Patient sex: M
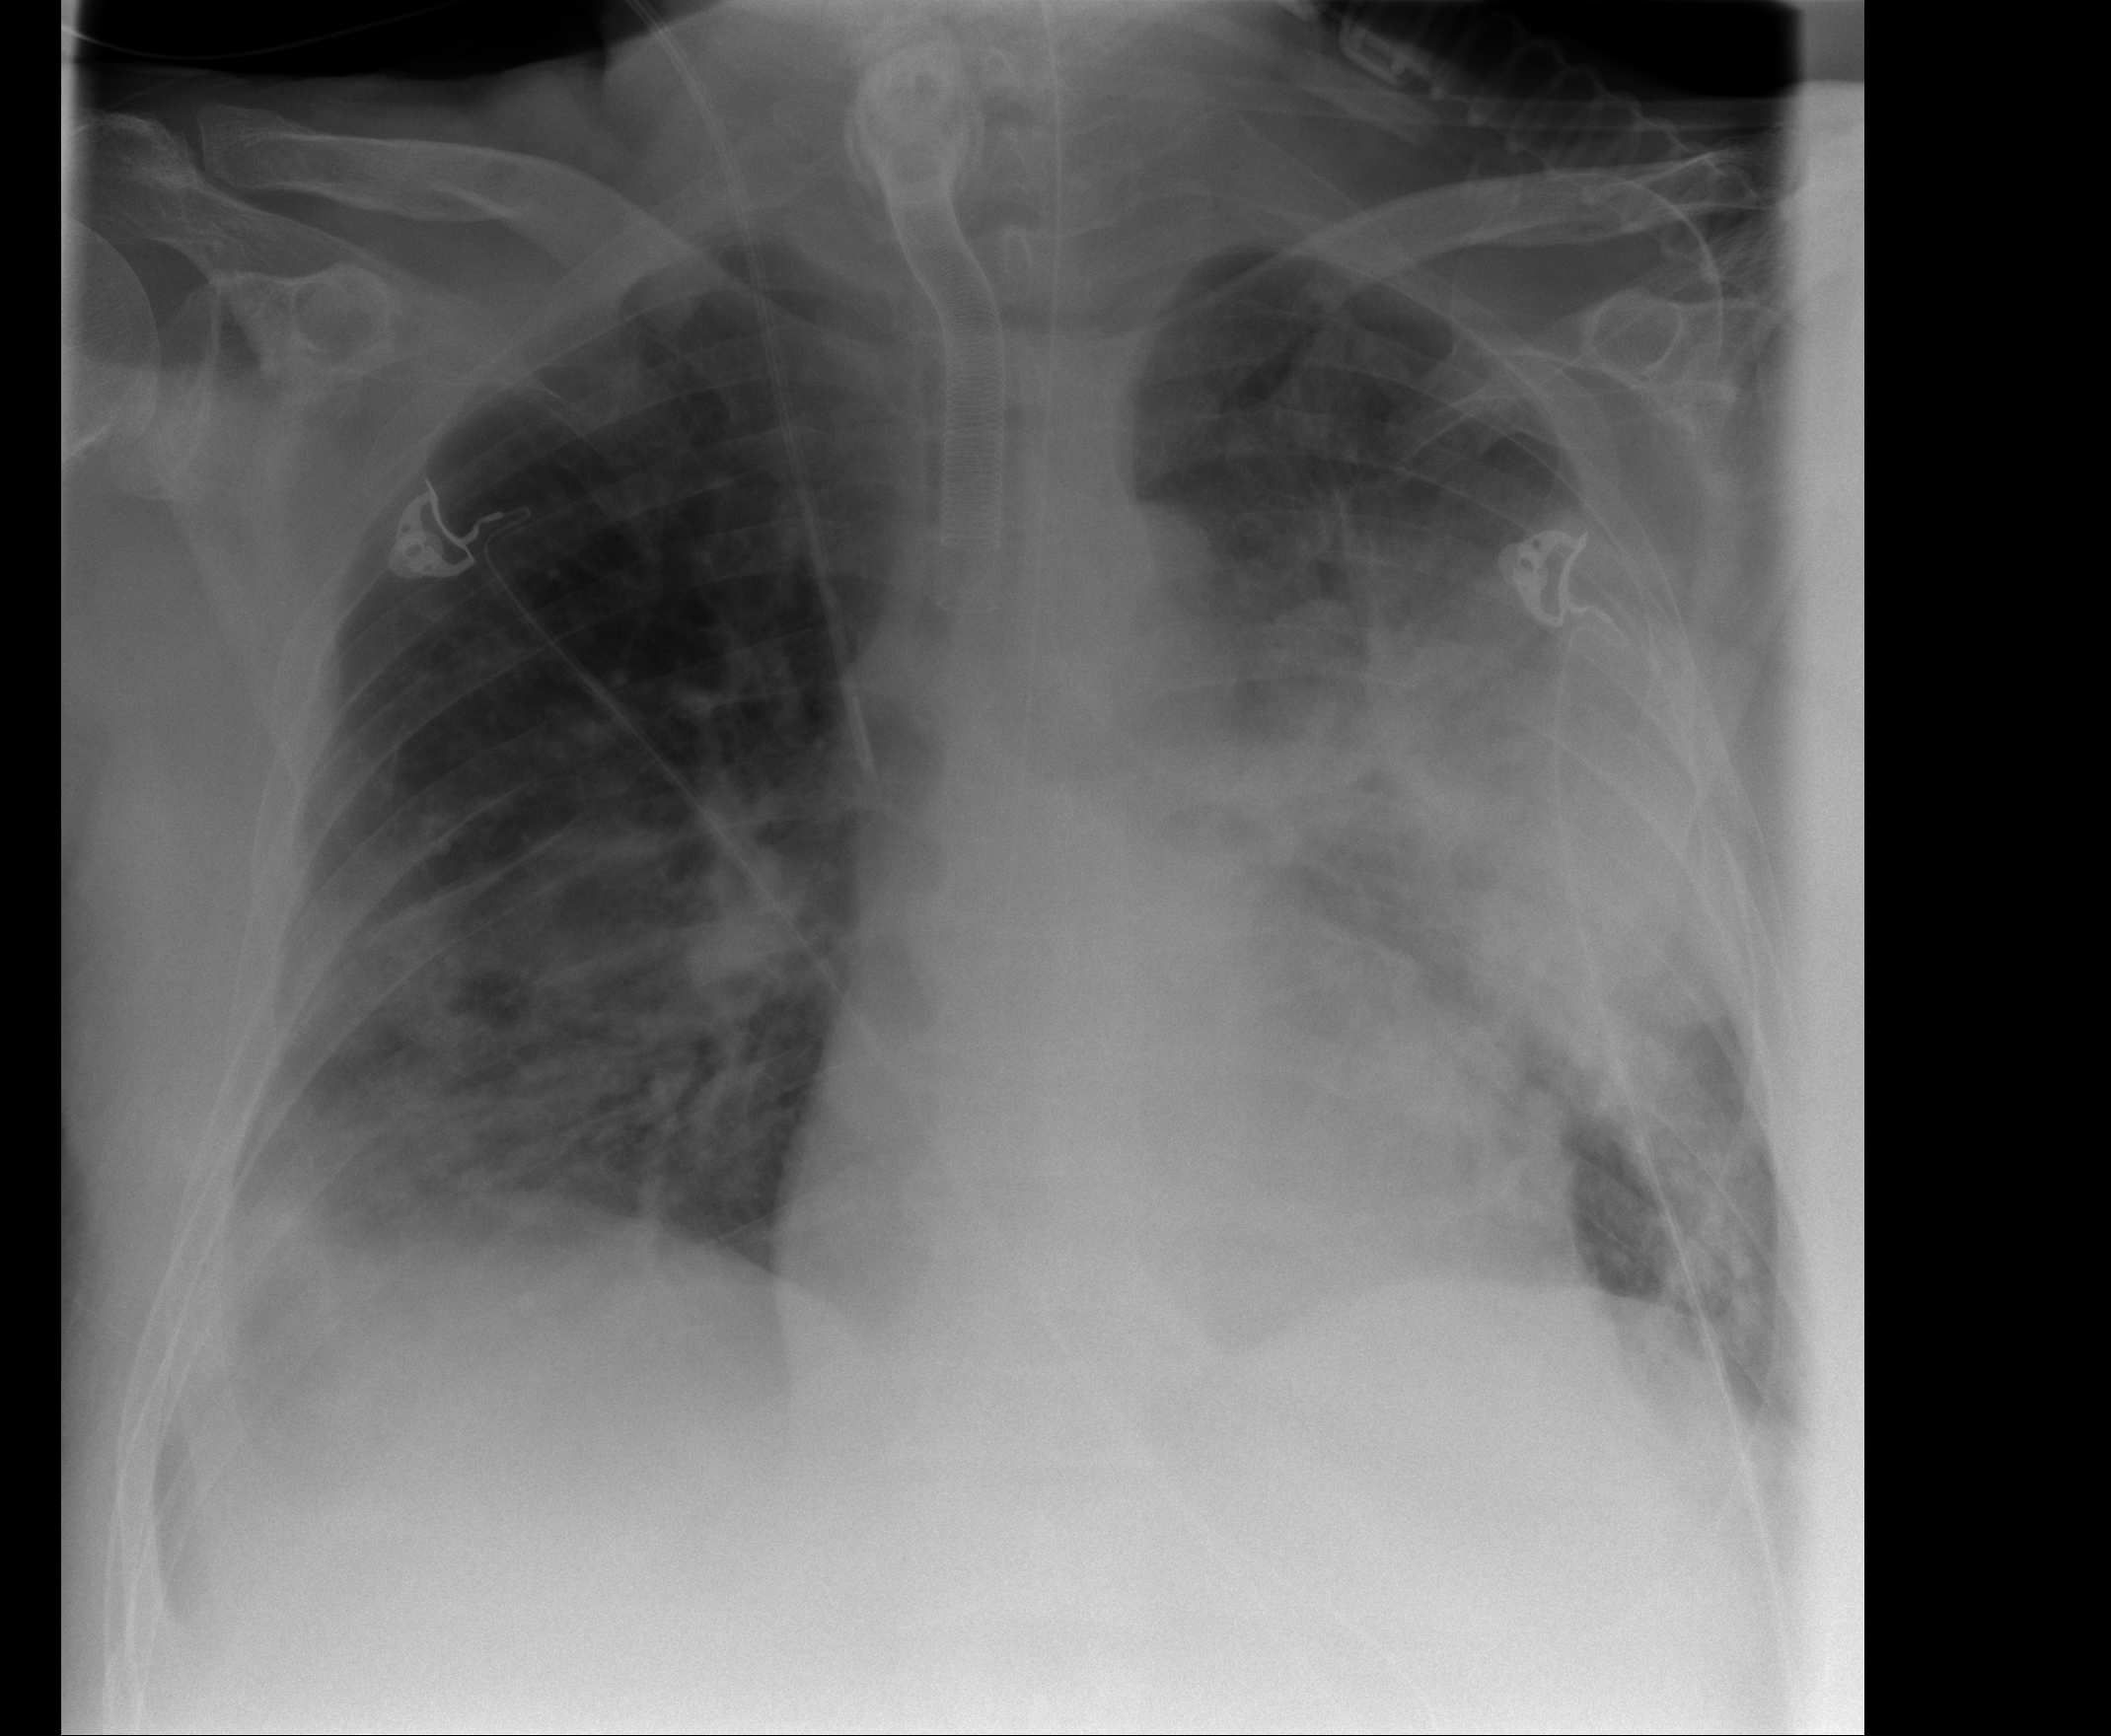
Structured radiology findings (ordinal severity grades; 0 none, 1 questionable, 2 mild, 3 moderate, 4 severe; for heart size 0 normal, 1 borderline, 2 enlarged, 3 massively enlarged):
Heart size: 0
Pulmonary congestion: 0
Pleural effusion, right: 0
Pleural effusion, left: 1
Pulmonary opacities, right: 3
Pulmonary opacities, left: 4
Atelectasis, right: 2
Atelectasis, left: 2